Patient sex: M
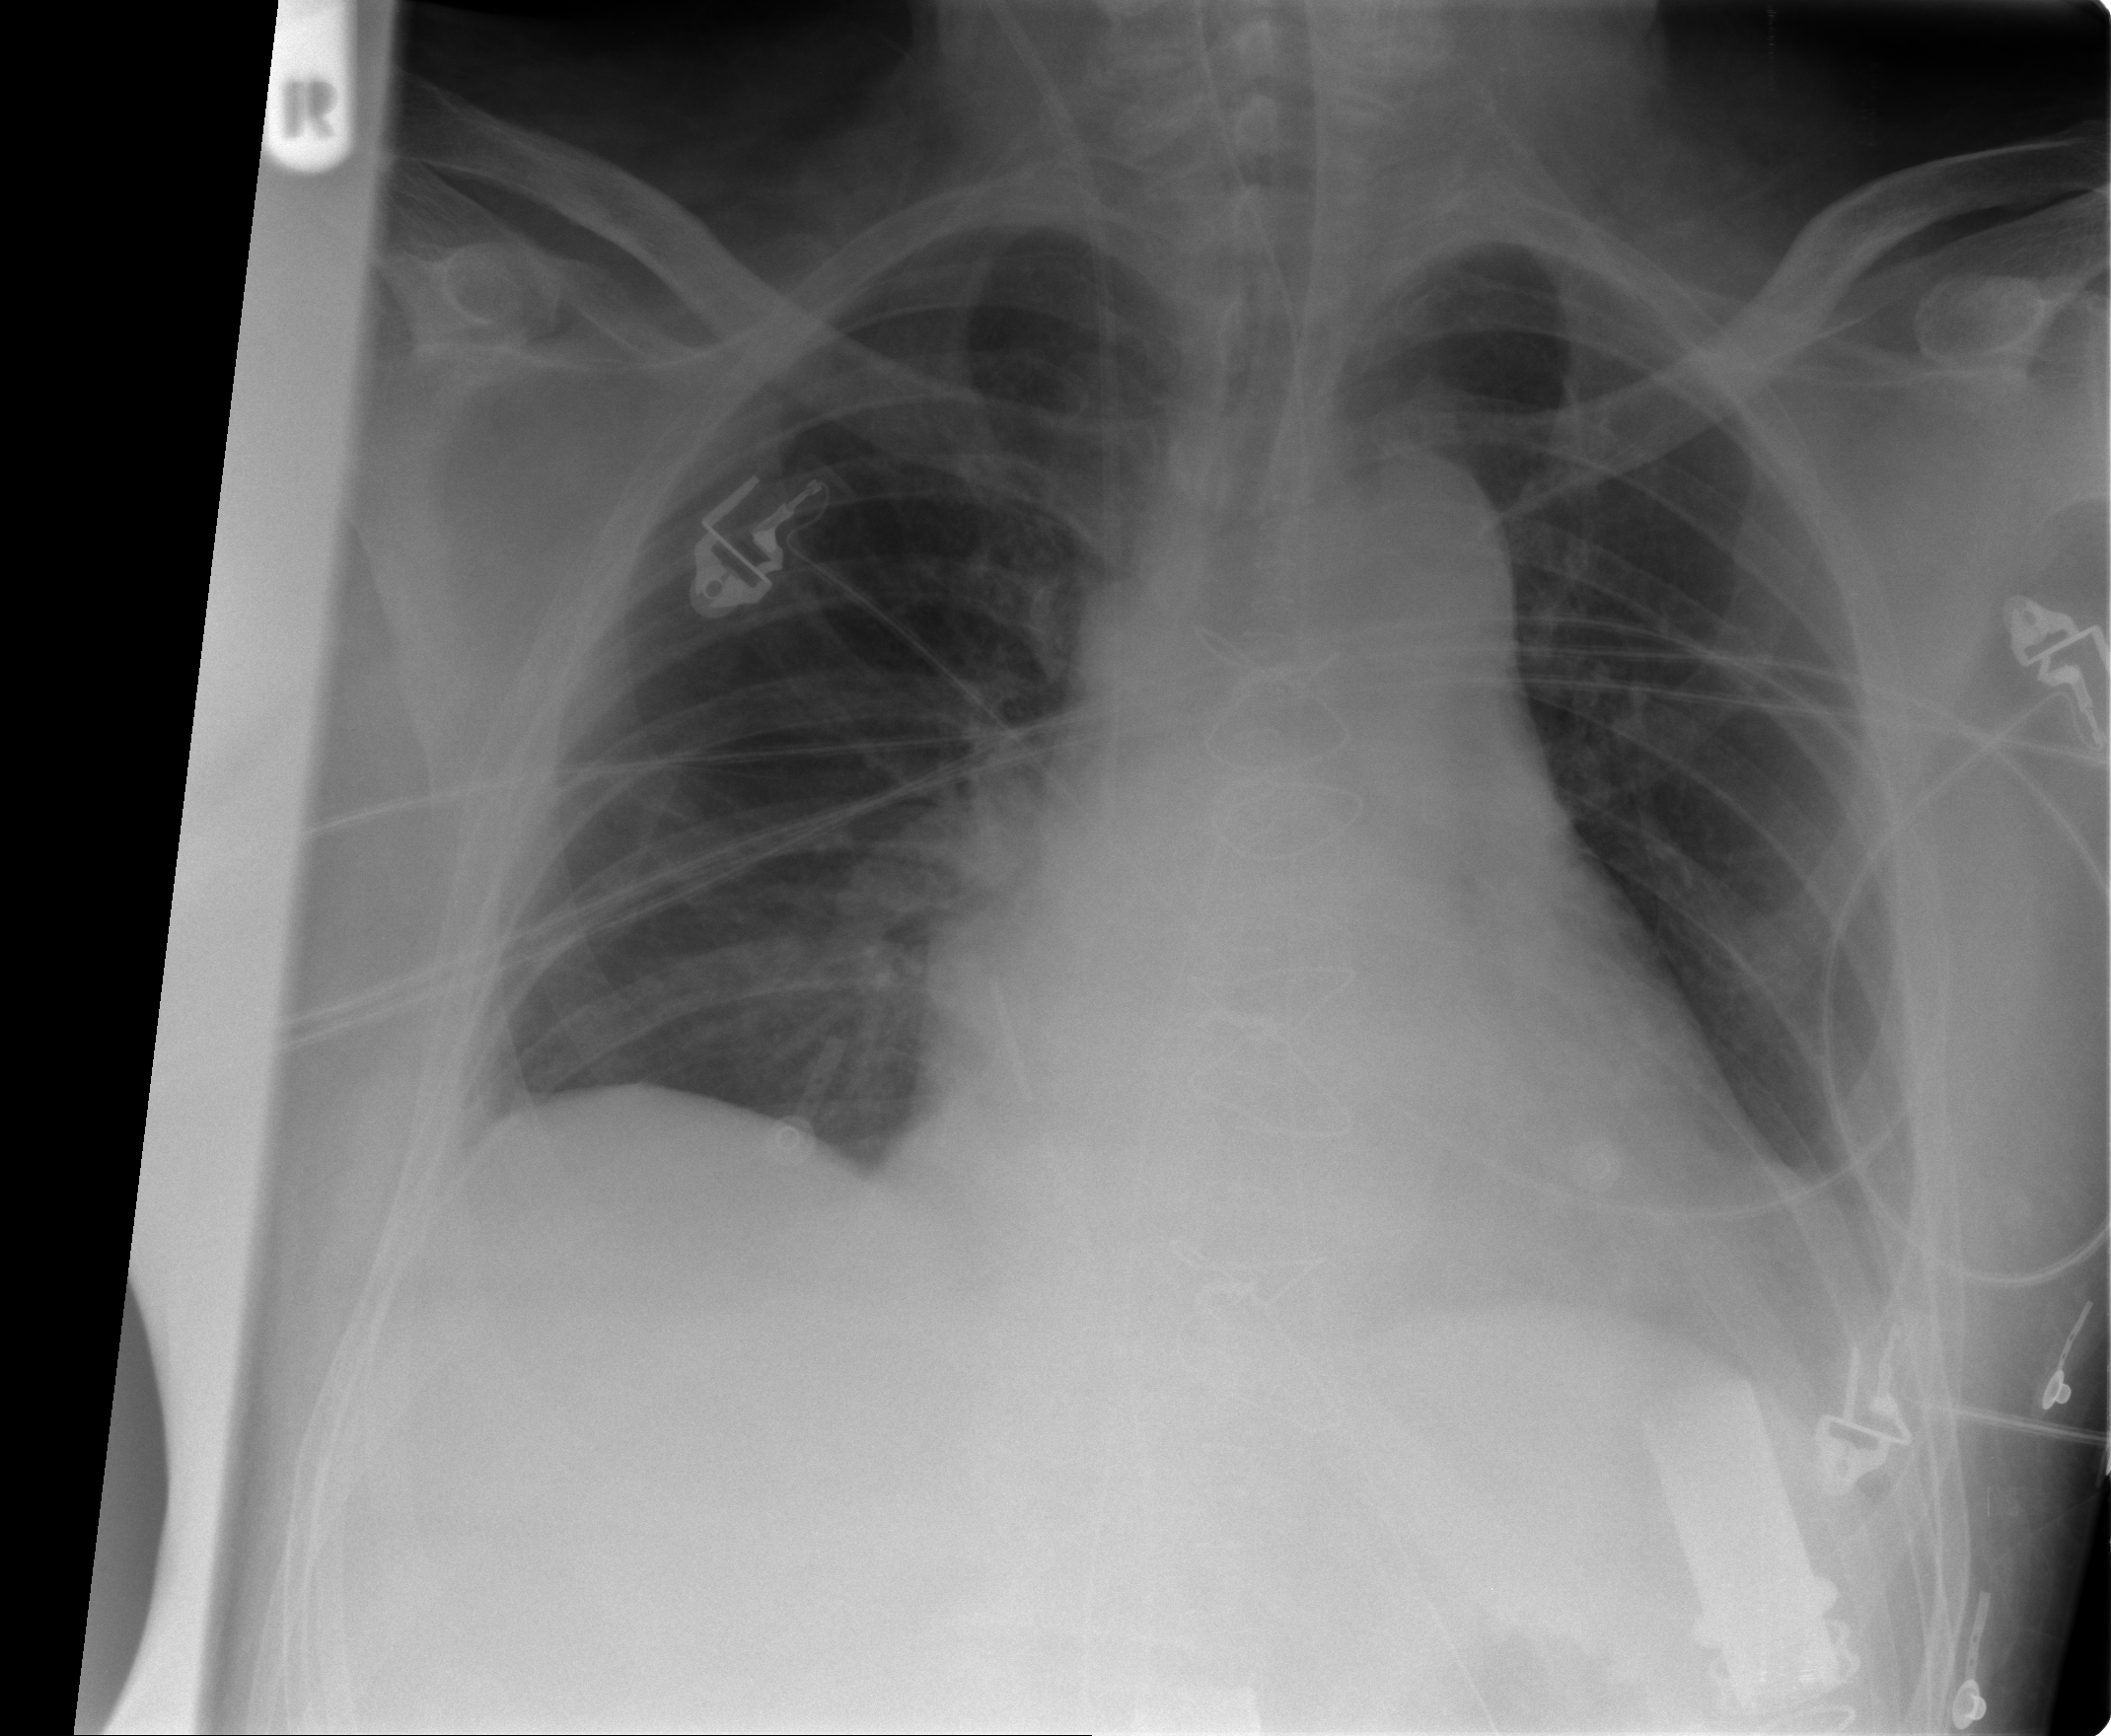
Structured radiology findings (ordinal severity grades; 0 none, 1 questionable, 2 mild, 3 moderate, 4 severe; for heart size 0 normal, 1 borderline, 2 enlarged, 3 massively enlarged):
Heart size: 2
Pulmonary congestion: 2
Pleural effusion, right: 0
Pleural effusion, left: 0
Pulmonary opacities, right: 0
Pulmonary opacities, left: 0
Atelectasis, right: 1
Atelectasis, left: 0